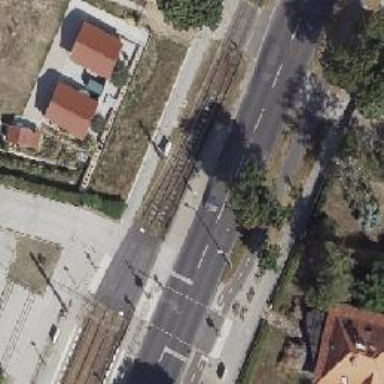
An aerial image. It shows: Railway switch with the turnout on the right side.